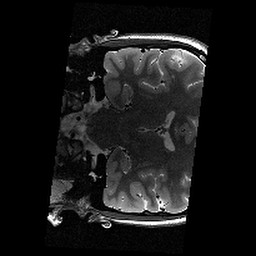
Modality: T2w
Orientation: coronal
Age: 14
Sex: female
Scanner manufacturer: siemens
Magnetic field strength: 3 T
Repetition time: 9.23 s
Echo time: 0.067 s